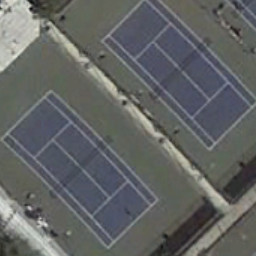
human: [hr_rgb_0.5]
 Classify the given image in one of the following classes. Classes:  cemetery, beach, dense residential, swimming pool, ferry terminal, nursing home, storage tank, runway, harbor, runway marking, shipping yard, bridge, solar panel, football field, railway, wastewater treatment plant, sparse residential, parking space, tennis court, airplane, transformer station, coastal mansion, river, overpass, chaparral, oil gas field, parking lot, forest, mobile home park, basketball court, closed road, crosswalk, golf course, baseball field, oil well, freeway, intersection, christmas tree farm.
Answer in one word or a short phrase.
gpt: tennis court